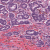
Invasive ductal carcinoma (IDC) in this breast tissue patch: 1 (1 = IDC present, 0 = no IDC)